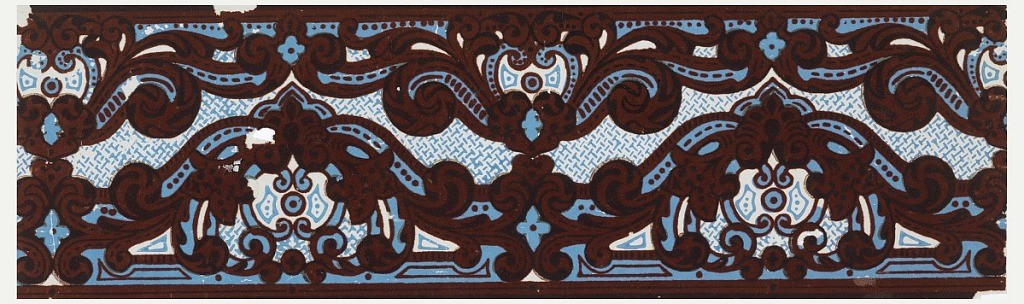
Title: Border
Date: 1840–70
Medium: Block-printed and flocked on machine-made paper
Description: The design consists of two undulating strands of Rocaille medallions and scroll-work. The background is powdered with a pattern of dashes. Printed in maroon flocking, brick, blue and white on a polished gray ground.

H# 59